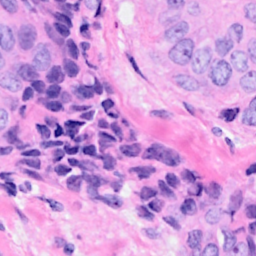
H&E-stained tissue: Breast